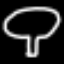
Label: mushroom